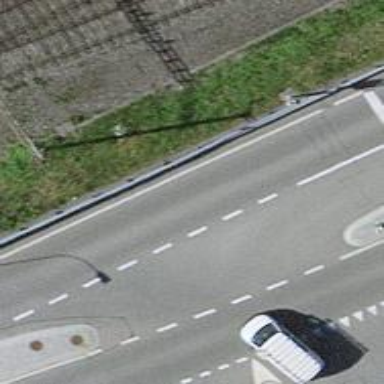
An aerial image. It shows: Road with traffic signals.